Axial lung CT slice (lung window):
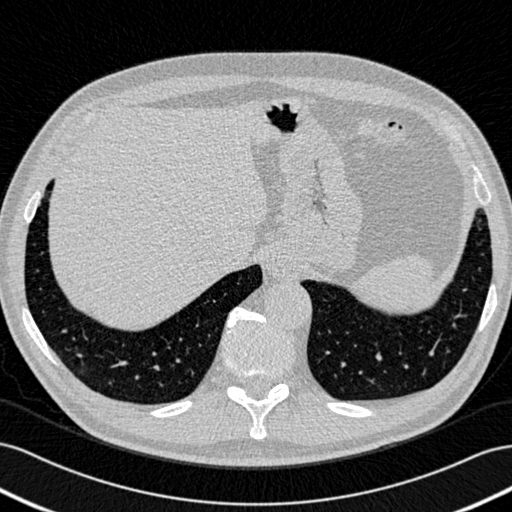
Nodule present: no